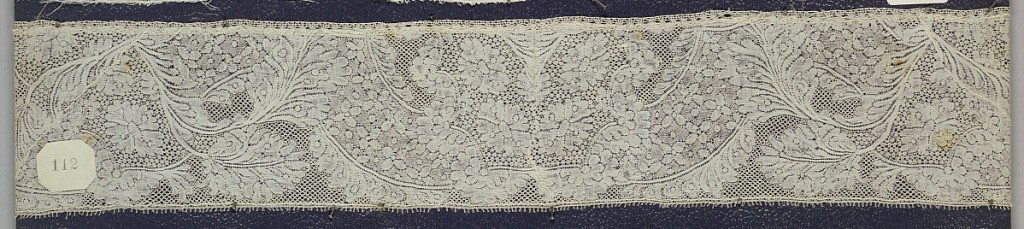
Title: Border
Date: mid-18th century
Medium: Technique: bobbin lace
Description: Bobbin lace joined, scrolling brackets and leaves; mid-18th century Valenciennes Fond